Question: How to integrate raphael charts with jquery qtip since qtip provides very nice configurable tool tips out of the box?.
I have found the implementation of the stacked area graph in this url <URL> . When I started playing with this implementation for the customizing the tool tip on this area chart. But things like applying styles on the text and changing the orientation of the tool tip seemed very difficult .finally I managed to change the text and color of the text on tool tip ,change the size and more . But all customization resulted in tool-tip drifting from its position when the size of the text is increased. But I want all the features available in QTIP for the tool tip .Please any body has clue on this? all ideas are welcome Below is the graph i have generated with the tool tip
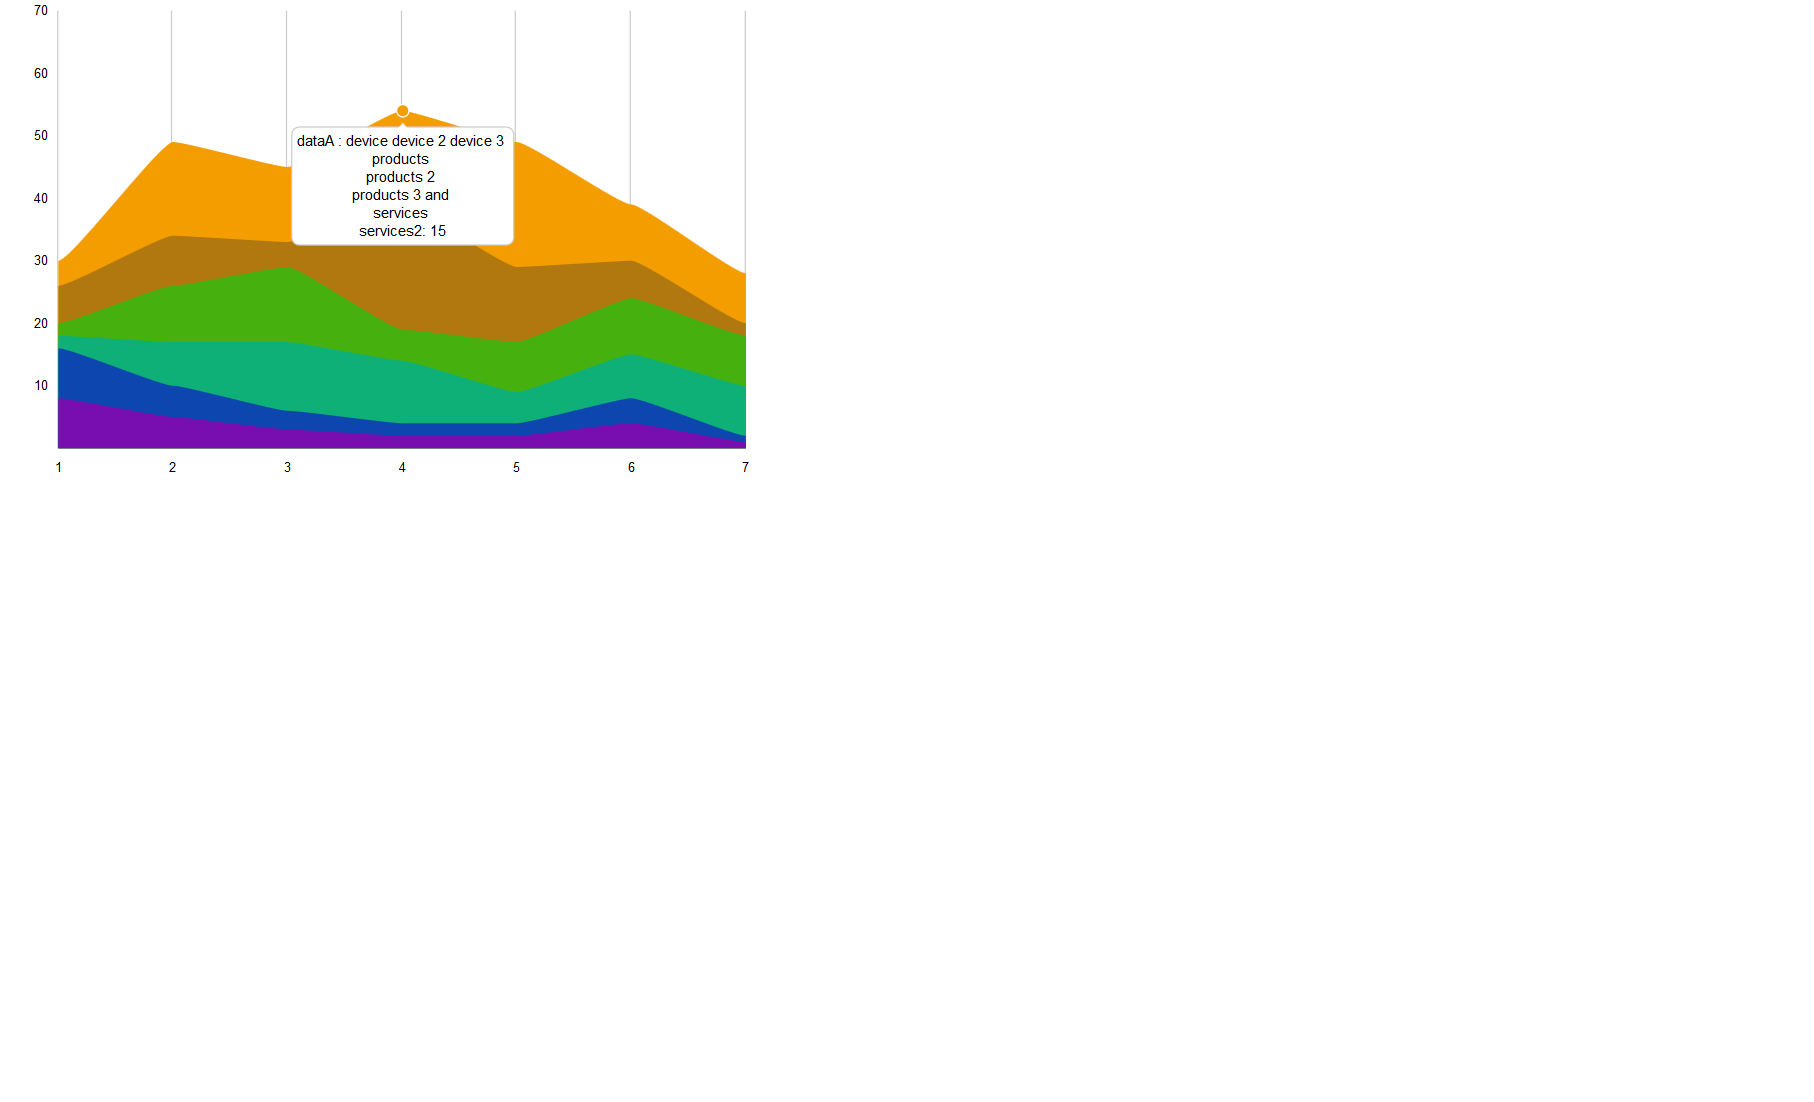
Answer: I am able to solve this problem by using Jquery FLOT instead of Grafico and Raphael
Jquery FLOT is really cool, easy to use and customize and it has lot online help.
I able to generate stacked area chart with tool-tip as per my requirement.